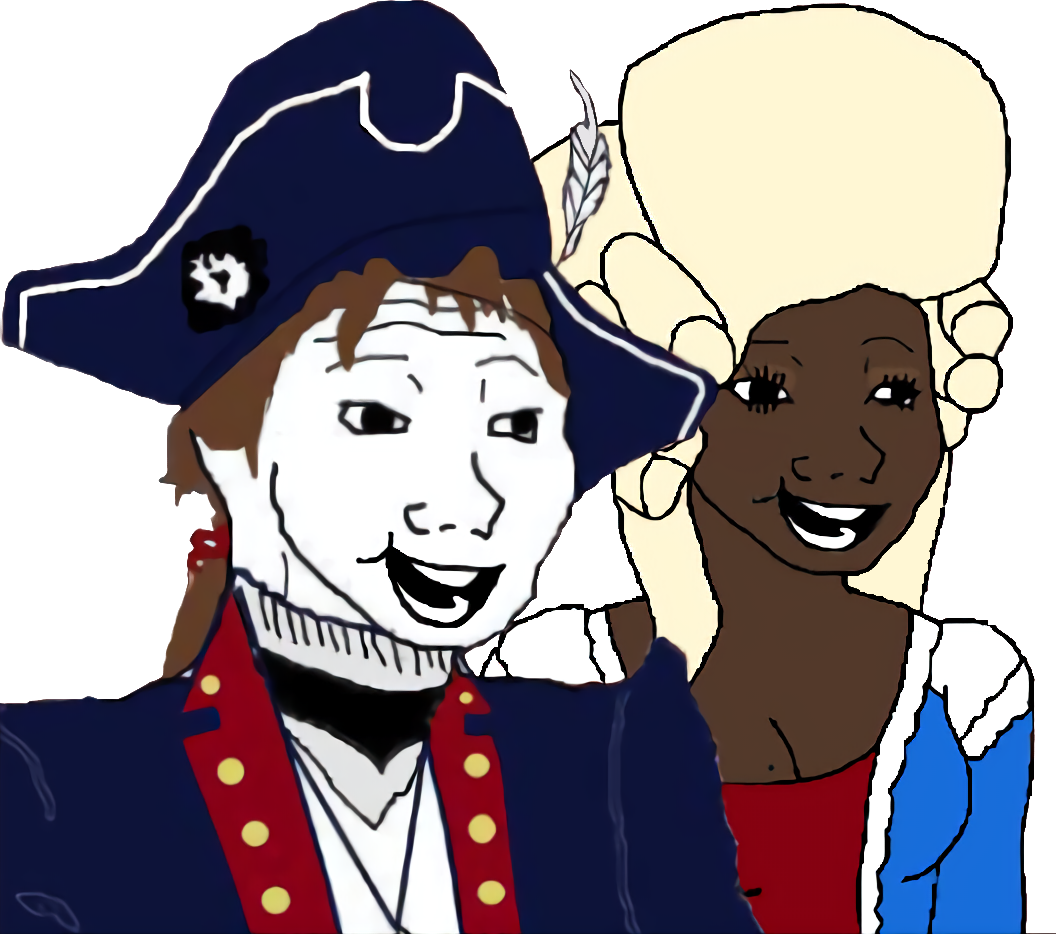
Label: 5_Bloomer